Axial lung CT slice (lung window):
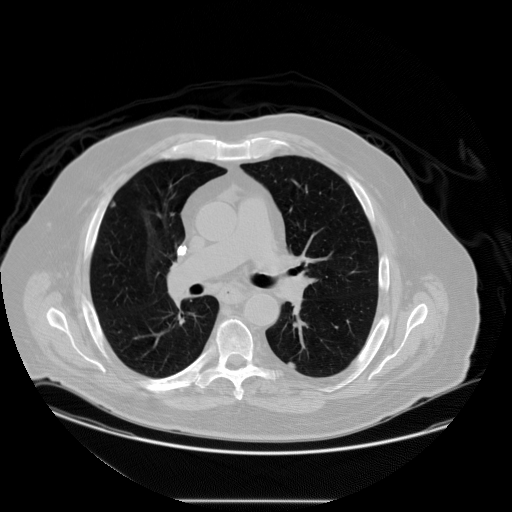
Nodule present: yes
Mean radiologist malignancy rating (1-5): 2.667